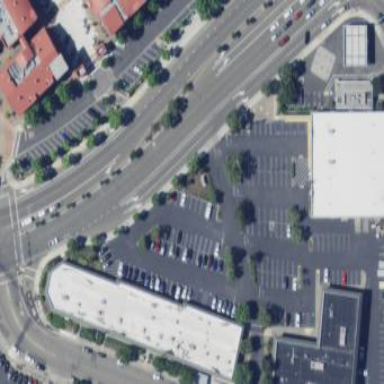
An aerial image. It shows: Parking area with surface.